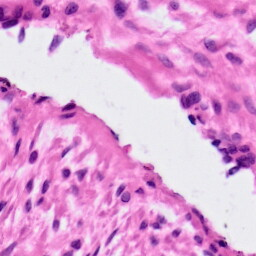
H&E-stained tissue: Ovarian